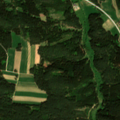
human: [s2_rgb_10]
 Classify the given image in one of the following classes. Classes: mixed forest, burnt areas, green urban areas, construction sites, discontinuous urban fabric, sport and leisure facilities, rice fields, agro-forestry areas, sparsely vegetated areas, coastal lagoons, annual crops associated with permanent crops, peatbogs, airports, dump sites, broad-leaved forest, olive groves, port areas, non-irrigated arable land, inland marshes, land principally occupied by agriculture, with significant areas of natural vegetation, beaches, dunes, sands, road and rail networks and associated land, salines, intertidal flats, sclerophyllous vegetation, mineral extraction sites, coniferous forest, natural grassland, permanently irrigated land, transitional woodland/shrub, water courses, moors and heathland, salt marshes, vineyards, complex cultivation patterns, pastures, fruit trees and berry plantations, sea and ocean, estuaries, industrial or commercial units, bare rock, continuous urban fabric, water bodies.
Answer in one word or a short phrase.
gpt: land principally occupied by agriculture, with significant areas of natural vegetation, coniferous forest